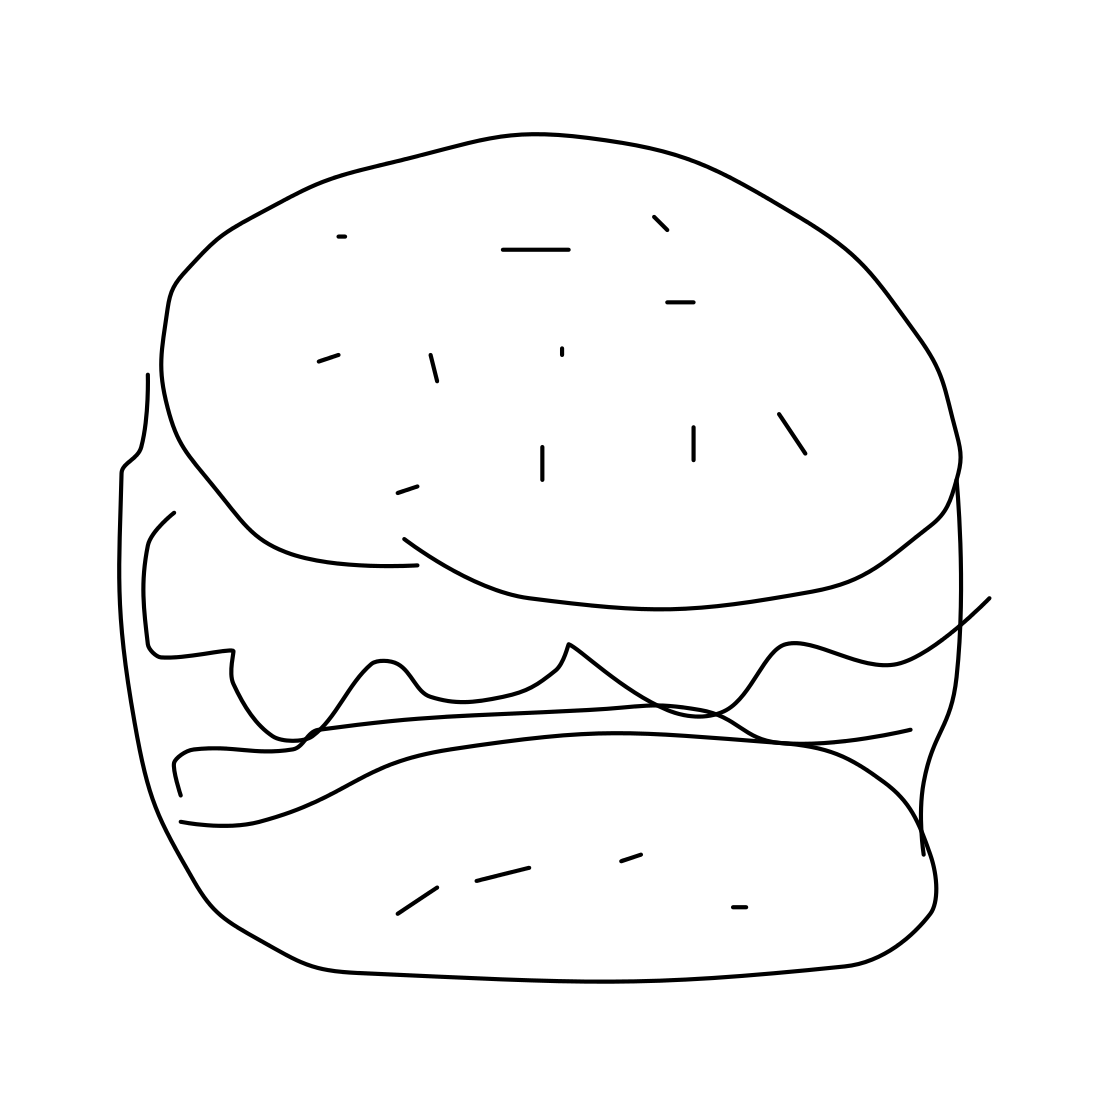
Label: hamburger